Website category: sports
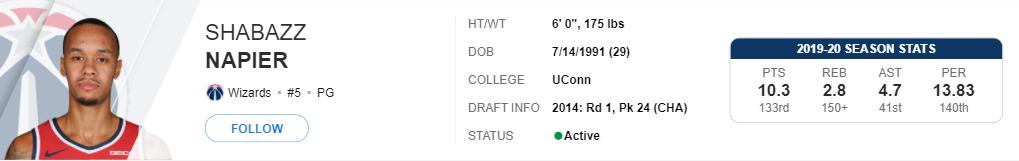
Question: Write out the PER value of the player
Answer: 13.83

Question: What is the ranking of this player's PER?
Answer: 140th

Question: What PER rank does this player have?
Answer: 140th

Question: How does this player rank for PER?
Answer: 140th

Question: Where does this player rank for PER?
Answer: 140th

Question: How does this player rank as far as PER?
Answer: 140th

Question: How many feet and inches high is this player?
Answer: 6' 0"

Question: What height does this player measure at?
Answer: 6' 0"

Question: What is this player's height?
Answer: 6' 0"

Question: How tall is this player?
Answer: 6' 0"

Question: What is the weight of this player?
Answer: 175 lbs

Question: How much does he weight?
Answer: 175 lbs

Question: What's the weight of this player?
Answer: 175 lbs

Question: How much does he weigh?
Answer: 175 lbs

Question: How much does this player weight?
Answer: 175 lbs